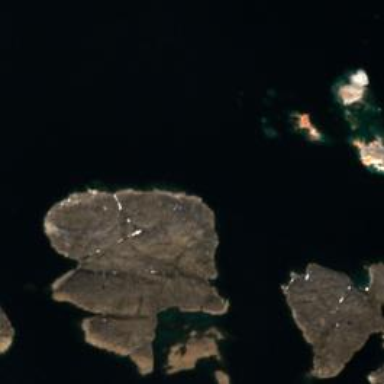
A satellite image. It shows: Island with natural coastline.